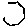
Label: hexagon